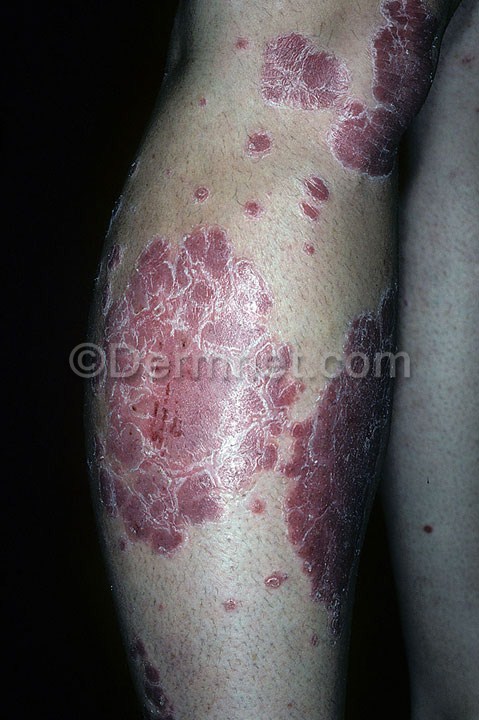
Disease: Psoriasis pictures Lichen Planus and related diseases